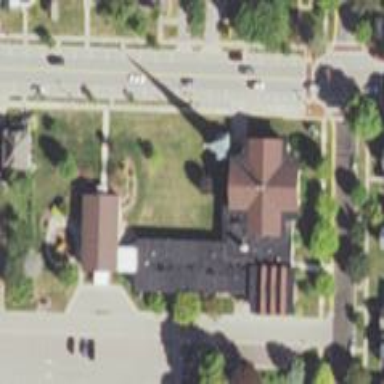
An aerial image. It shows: Building that is place of worship.